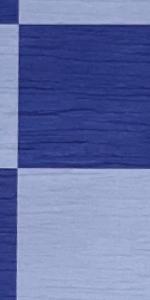
Label: Empty